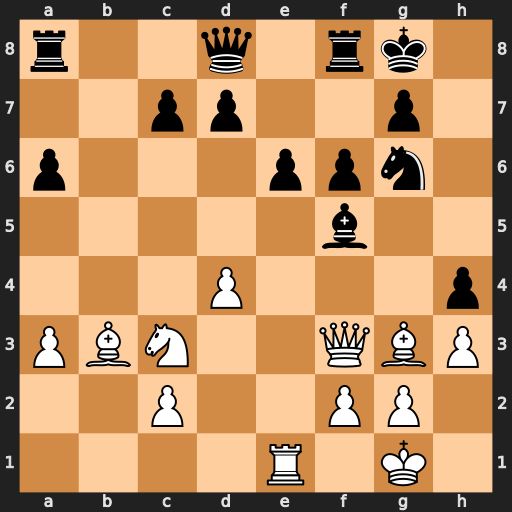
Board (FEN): r2q1rk1/2pp2p1/p3ppn1/5b2/3P3p/PBN2QBP/2P2PP1/4R1K1
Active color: w
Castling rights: -
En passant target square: -
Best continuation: Qxf5 hxg3 Qxg6 gxf2+ Kxf2